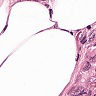
Metastatic tissue present: yes